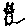
Label: cat